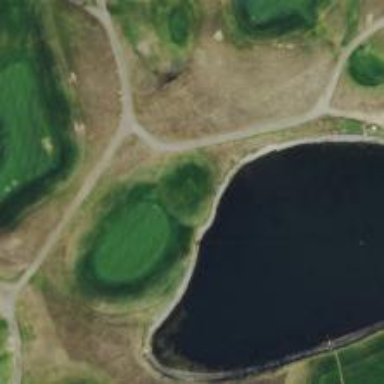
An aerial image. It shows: Golf rough area.